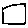
Label: square